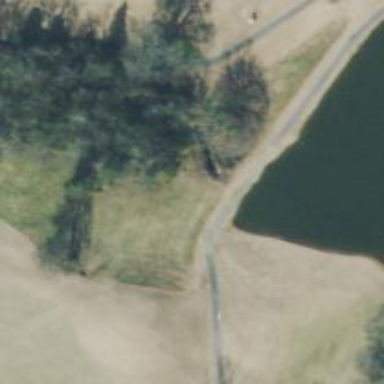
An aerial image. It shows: Footway bridge over golf path.